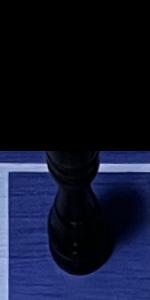
Label: Rook_Black